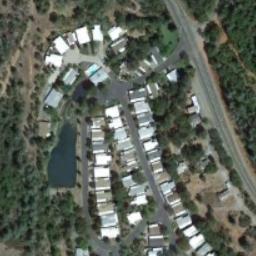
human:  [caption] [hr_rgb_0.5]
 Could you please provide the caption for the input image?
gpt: The mobile home park has lots of neatly arranged white mobile homes, A lake, A swimming pool and lots of trees .

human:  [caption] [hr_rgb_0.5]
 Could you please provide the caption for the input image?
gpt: There are a lot of trees in the mobile home park .

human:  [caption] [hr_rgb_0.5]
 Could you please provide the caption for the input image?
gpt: Here are four rows of white mobile homes .

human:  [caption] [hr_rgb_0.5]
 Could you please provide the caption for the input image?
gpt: The mobile home park is on the bare land next to some trees .

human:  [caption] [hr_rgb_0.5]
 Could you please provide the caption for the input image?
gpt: There are some white buildings and green trees and a lake in the mobile home park .